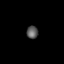
Tissue: lung
Cell type: Endothelial cells
Senescence score: 0.7308
Nuclear area (px): 144
Mean DAPI intensity: 89.451